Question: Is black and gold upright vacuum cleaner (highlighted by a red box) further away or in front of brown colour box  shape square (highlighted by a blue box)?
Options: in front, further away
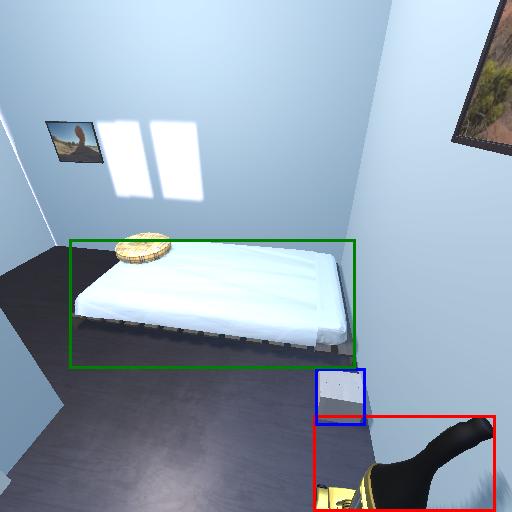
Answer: in front